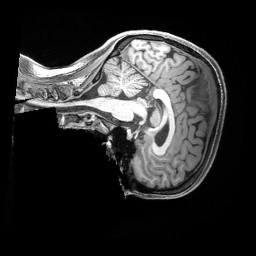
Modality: T1w
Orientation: sagittal
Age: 22
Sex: female
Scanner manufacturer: siemens
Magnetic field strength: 3 T
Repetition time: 2.4 s
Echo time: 0.00228 s